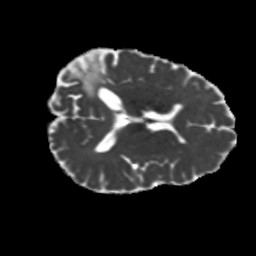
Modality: MD
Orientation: axial
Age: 39
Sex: female
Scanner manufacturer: siemens
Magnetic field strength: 3 T
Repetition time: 5.25 s
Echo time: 0.08 s